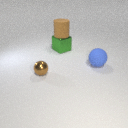
large blue rubber sphere in front of large green metal cube